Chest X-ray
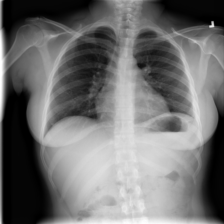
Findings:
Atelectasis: negative
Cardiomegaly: negative
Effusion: positive
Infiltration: negative
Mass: negative
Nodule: negative
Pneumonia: negative
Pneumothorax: negative
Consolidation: negative
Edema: negative
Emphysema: negative
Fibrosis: negative
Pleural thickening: negative
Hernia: negative